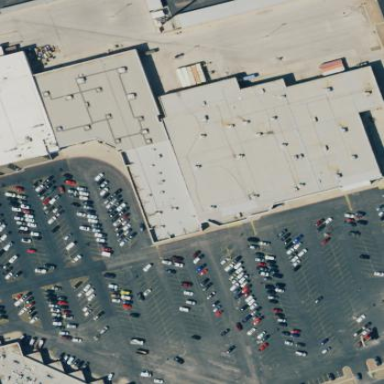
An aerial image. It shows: Mall building.